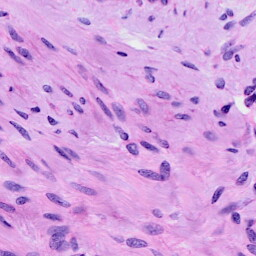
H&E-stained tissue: Cervix